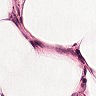
Metastatic tissue present: no